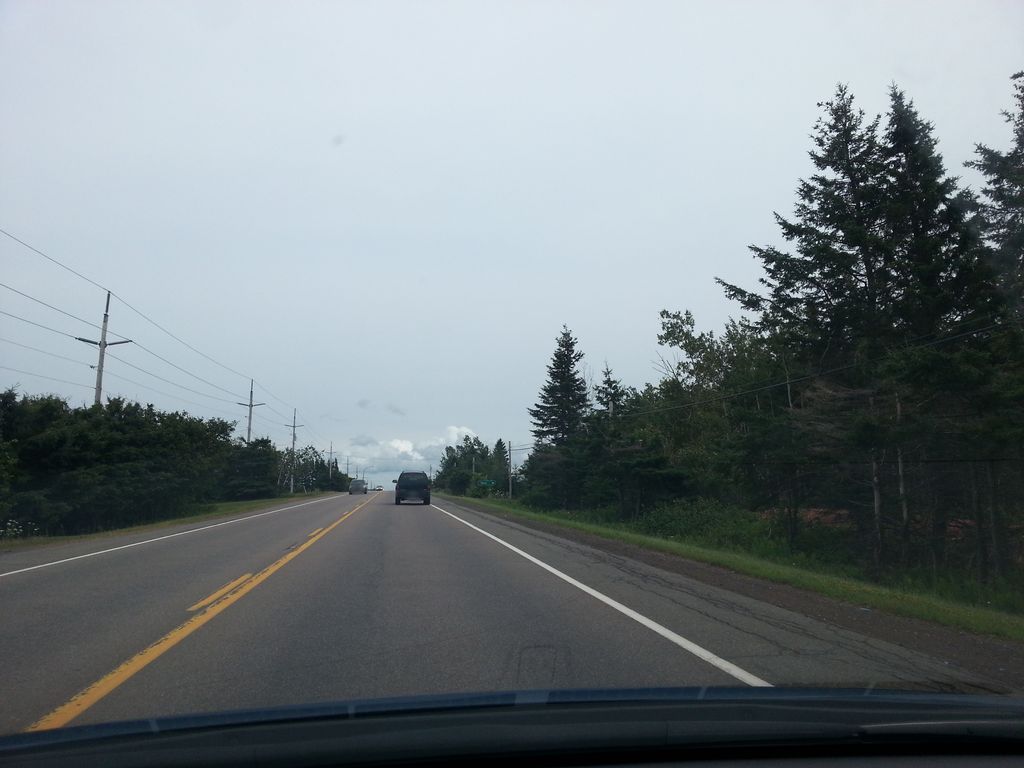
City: charlottetown